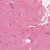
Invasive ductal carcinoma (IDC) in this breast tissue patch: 0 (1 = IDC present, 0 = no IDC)